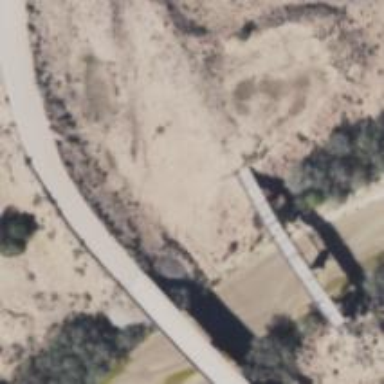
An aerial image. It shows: Track road on bridge.